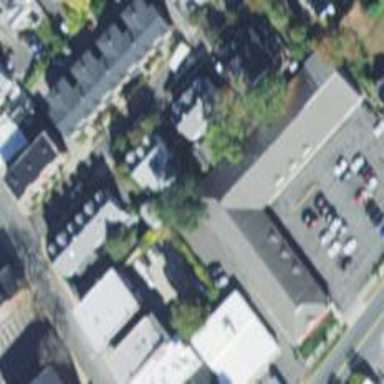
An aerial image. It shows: Commercial building.